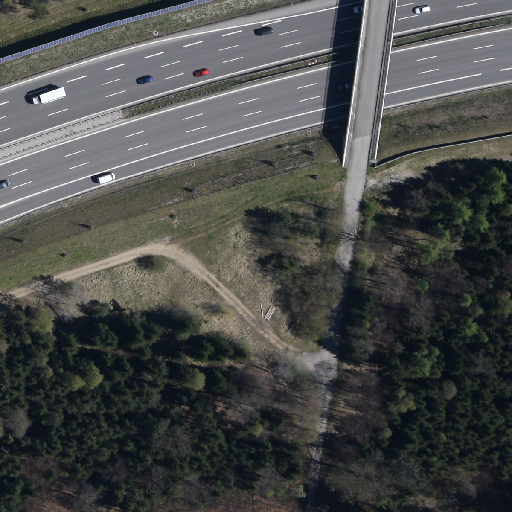
Referring expression: truck